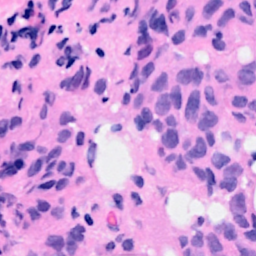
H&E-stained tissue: Breast